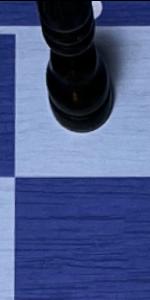
Label: Empty